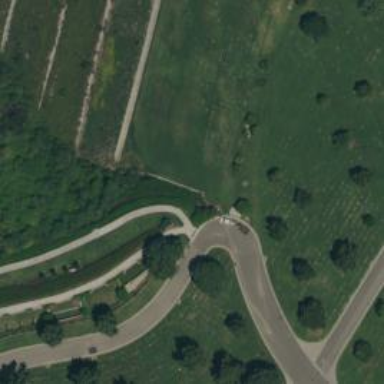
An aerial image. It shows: Mortuary.